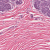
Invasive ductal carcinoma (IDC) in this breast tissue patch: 0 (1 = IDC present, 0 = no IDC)